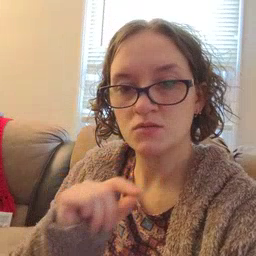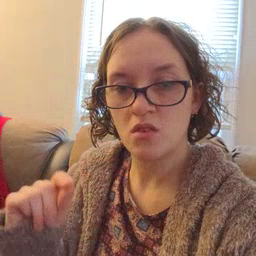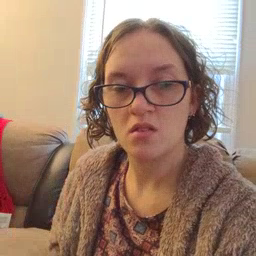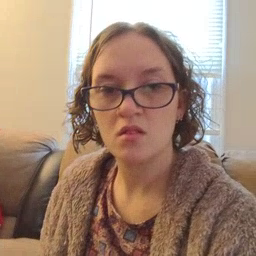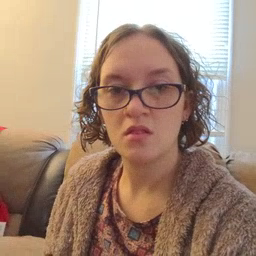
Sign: pencil